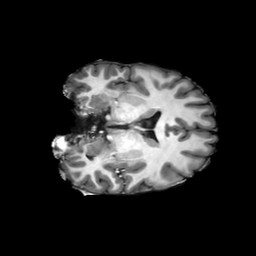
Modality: T1w
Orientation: coronal
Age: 31
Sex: male
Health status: ill